Question: I'm my app I've a trouble with expandable list view: when I try to run my app in debug mode, I see that the methods getChild, getChildId and getChildView aren't execute and I don't know why.
I understand that this methods will execute after tapping on a group item, but in my case this never happen.
I used this adapter:
'''
package it.bitmama.interactv4.adapter;
import it.bitmama.interactv4.R;
import java.util.List;
import java.util.Map;
import android.app.Activity;
import android.content.Context;
import android.graphics.Typeface;
import android.util.Log;
import android.view.LayoutInflater;
import android.view.View;
import android.view.ViewGroup;
import android.widget.BaseExpandableListAdapter;
import android.widget.TextView;
public class ExpandableListAdapter extends BaseExpandableListAdapter {
private Activity context;
private Map<String, List<String>> episodeData;
private List<String> episodes;
public ExpandableListAdapter(Activity context, List<String> episodes, Map<String, List<String>> episodeData) {
this.context = context;
this.episodeData = episodeData;
this.episodes = episodes;
}
public Object getChild(int groupPosition, int childPosition) {
Log.d("getChild", "" + episodeData.get(episodes.get(groupPosition)).get(childPosition));
return episodeData.get(episodes.get(groupPosition)).get(childPosition);
}
public long getChildId(int groupPosition, int childPosition) {
Log.d("getChildId", "" + childPosition);
return childPosition;
}
public View getChildView(final int groupPosition, final int childPosition,
boolean isLastChild, View convertView, ViewGroup parent) {
Log.d("getChildView", "getChildView");
final String episode = (String) getChild(groupPosition, childPosition);
LayoutInflater inflater = context.getLayoutInflater();
if (convertView == null) {
convertView = inflater.inflate(R.layout.child_item, null);
}
TextView item = (TextView) convertView.findViewById(R.id.episodeTime);
// ImageView add = (ImageView) convertView.findViewById(R.id.addCalendar);
// add.setOnClickListener(new OnClickListener() {
// public void onClick(View v) {
// Log.d("EVENTI", "Aggiungere al calendario");
//
// Calendar cal = Calendar.getInstance();
// Intent intent = new Intent(Intent.ACTION_EDIT);
// intent.setType("vnd.android.cursor.item/event");
// intent.putExtra("beginTime", cal.getTimeInMillis());
// intent.putExtra("allDay", false);
// intent.putExtra("endTime", cal.getTimeInMillis() + 60 * 60 * 1000);
// //intent.putExtra("title", title);
// context.startActivity(intent);
//
// }
// });
item.setText(episode);
return convertView;
}
public int getChildrenCount(int groupPosition) {
Log.d("getChildCount", "" + episodeData.get(episodes.get(groupPosition)).size());
return episodeData.get(episodes.get(groupPosition)).size();
}
public Object getGroup(int groupPosition) {
Log.d("getGroup", "" + episodes.get(groupPosition));
return episodes.get(groupPosition);
}
public int getGroupCount() {
Log.d("getGroupCount", "" + episodes.size());
return episodes.size();
}
public long getGroupId(int groupPosition) {
Log.d("getGroupId", "" +groupPosition);
return groupPosition;
}
public View getGroupView(int groupPosition, boolean isExpanded,
View convertView, ViewGroup parent) {
Log.d("getGroupView", "getGroupView");
String episodeName = (String) getGroup(groupPosition);
if (convertView == null) {
LayoutInflater infalInflater = (LayoutInflater) context
.getSystemService(Context.LAYOUT_INFLATER_SERVICE);
convertView = infalInflater.inflate(R.layout.group_item,
null);
}
TextView item = (TextView) convertView.findViewById(R.id.episodeName);
item.setTypeface(null, Typeface.BOLD);
item.setText(episodeName.substring(0, 25));
return convertView;
}
public boolean hasStableIds() {
return true;
}
public boolean isChildSelectable(int groupPosition, int childPosition) {
return true;
}
}
'''
You can see that I use a Map in which there are the information for the child and the information are in this Map I checked that by using Log.d (you can see here that in episodeDate there are this information: . What you think it's wrong? I tried lot of solution without any success.
I hope that you will be able to help me to fix this issue. If you need the child_item.xml you can ask me and I will post here.
Thank you!
PS: in my code there are comment because next step it's to put an event to the smartphone/tablet calendar, but before do that I will solve the problem.
EDIT:
In the activity who needs to create the expandable list view I made so:
'''
final ExpandableListAdapter expListAdapter = new ExpandableListAdapter(this, groupList, episodeData);
exPrograms.setAdapter(expListAdapter);
'''
The other parts of my code you can see in the code I posted before this edit.
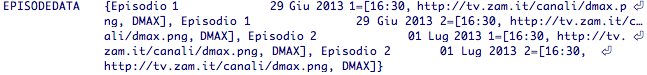
Answer: I experienced the same problem which was caused by not setting the view in the activity:
'''
public void onCreate(Bundle savedInstanceState) {
super.onCreate(savedInstanceState);
//setContentView(R.layout.main);
view = new ExpandableListView(this);
// do your stuff
// set it as the view
setContentView(view);
}
'''
Apparently, if you forget to setview as the contentview Android still calls the group methods and also asks for the number of children by caling getChildrenCount but then doesn't proceed with the other calls like getChild, getChildId, ... Very confusing.
Hope this helps.